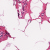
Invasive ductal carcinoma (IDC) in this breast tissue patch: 0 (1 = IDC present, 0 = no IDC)